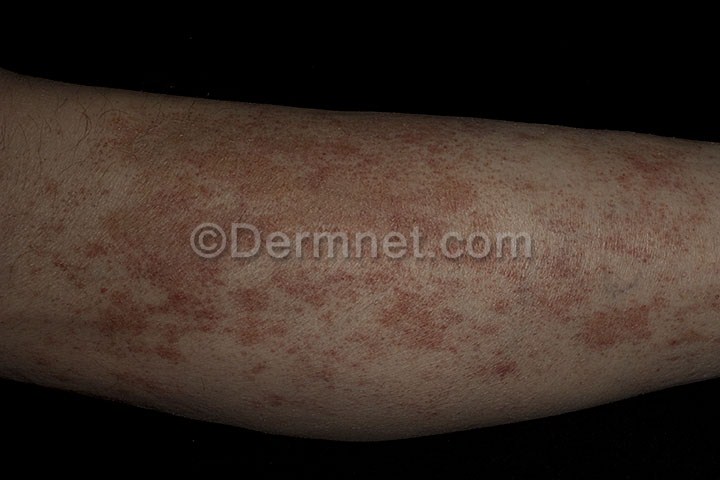
Disease: Vasculitis Photos